При заполнении сосуда Дьюара жидким азотом, находящимся при температуре кипения, была нарушена герметичность его внешней стенки. Весь азот испарился из сосуда за время $t_{1}=5~ч$, а концентрация молекул воздуха между стенками возросла за это время в $6$ раз, оставаясь такой, что молекулы воздуха могут пролетать от стенки до стенки практически без соударений друг с другом.
Оцените, за какое время $t_{2}$ эта же масса азота испарилась бы из неповрежденного сосуда. Поступлением тепла через горловину сосуда и излучением можно пренебречь. Сосуд Дьюара представляет собой сосуд с двойными стенками, в пространстве между которыми поддерживается высокий вакуум.
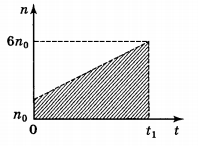
Решение: При высоком вакууме молекулы свободного газа пролетают от одной стенки к другой, не сталкиваясь друг с другом, и переносят энергию непосредственно от одной стенки к другой. При постоянной разности температур $\Delta T$ стенок, что имеет место в нашем опыте, тепловой поток, пропорциональный $n \Delta T$, будет изменяться только вследствие изменения концентрации молекул воздуха между стенками сосуда. Так как в единицу времени в сосуд втекает одно и то же количество воздуха ($v_{вт} \sim p_{атм}-p_{с}$; $p_{с} \ll p_{атм}$; $v_{вт} \sim p_{атм}$), концентрация является линейной функцией времени $n=n_{0}+\alpha t$ (см. рисунок).  Коэффициент пропорциональности $\alpha$ определим из условия $6 n_{0}=n_{0}+\alpha t_{1} \Rightarrow \alpha=\frac{5 n_{0}}{t_{1}}$. Итак, $n=n_{0}\left(1+\frac{5 t}{t_{1}}\right)$.Азот будет испаряться за счет теплового потока между стенками сосуда. За малый промежуток времени $\Delta t_{i}$ испарится азот массы $\Delta m$:$$Q \Delta t=L \Delta m, \quad \chi \Delta T n\left(t_{i}\right) \Delta t_{i}=L \Delta m, \quad \chi \Delta T \sum_{i=1}^{N} n\left(t_{i}\right) \Delta t_{i}=L M.$$Здесь $M$ — масса азота в сосуде, $L$ — удельная теплота испарения азота, $Q$ — тепловой поток, равный $\chi \Delta T n(t)$, где $\chi$ — некоторый коэффициент пропорциональности, $N$ — число малых промежутков времени $\Delta t$. Площадь фигуры под графиком зависимости $n(t_{i})$ (см. рисунок) равна$$S=\sum_{i=1}^{N} n\left(t_{i}\right) \Delta t_{i}=\frac{n_{0}+6 n_{0}}{2} t_{1}=\frac{7}{2} n_{0} t_{1},$$т.е.$$\chi \Delta T \cdot \frac{7}{2} n_{0} t_{1}=L M.$$Для неповрежденного сосуда $n=n_{0}$. Тогда $\chi \Delta T \cdot n_{0} t_{2}=L M$. Окончательно $t_{2}=\frac{7}{2} t_{1}=17.5~ч$.
Ответ: $$ t_{2}=\frac{7}{2} t_{1}=17.5~ч. $$
Темы:
T, Термодинамика, МКТ, Всероссийские, Теплообмен